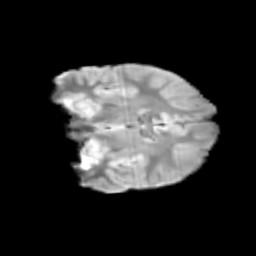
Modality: T2w
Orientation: coronal
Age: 11
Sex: male
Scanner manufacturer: siemens
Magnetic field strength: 3 T
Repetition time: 3.8 s
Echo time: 0.07 s